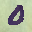
Label: 0